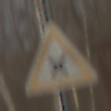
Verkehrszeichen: KreuzungOderEinmuendung
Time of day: MorningAfternoon
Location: Outdoor (Nature)
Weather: PartlyCloudy
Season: Winter
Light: Natural